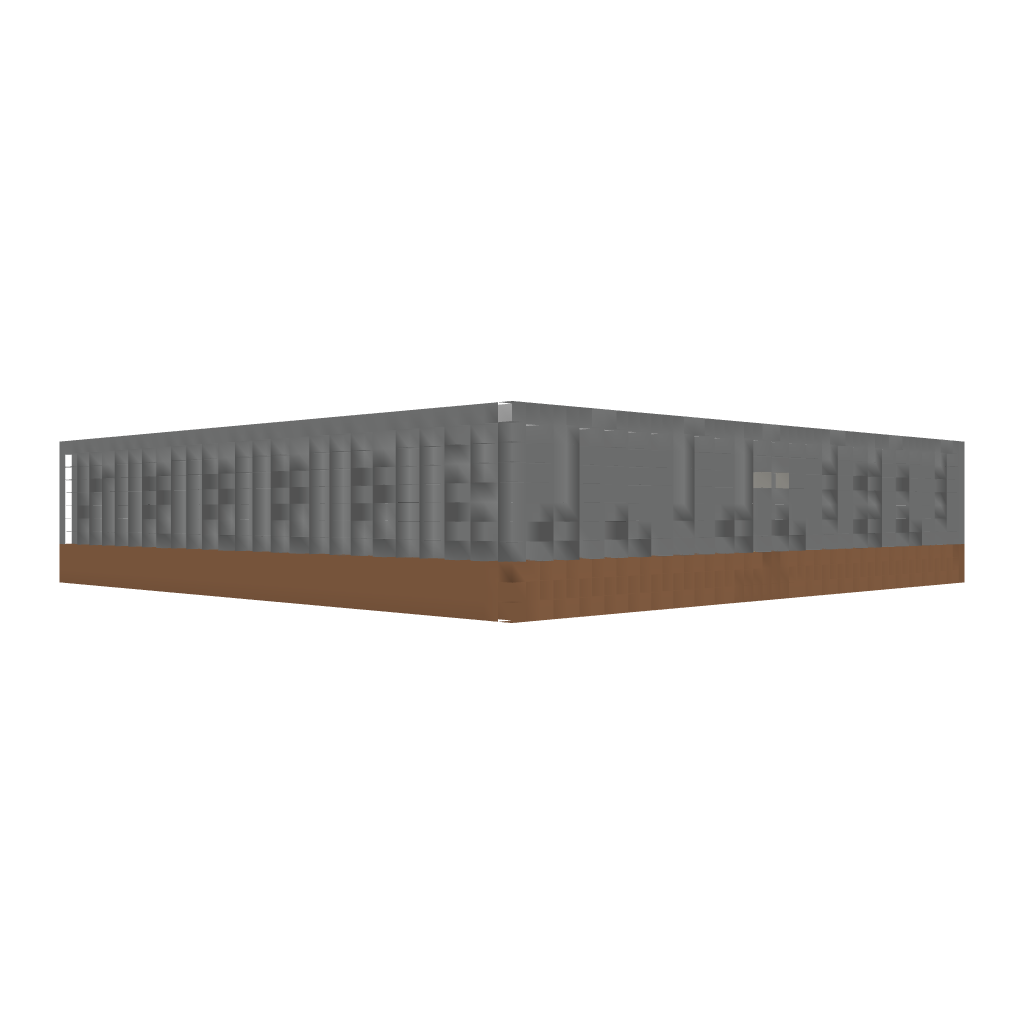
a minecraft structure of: Battlefield